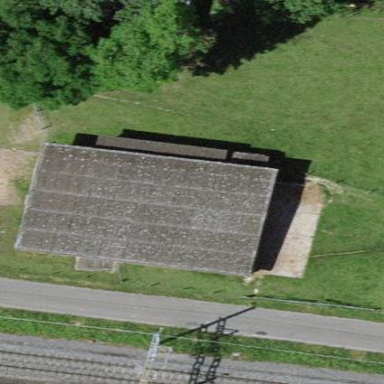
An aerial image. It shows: Farm auxiliary building.